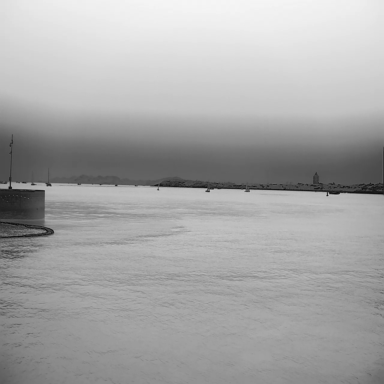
There are five sailboats in the infrared image.